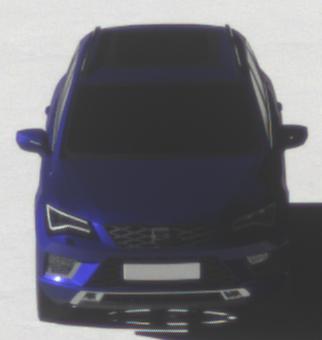
Make: SEAT
Model: Ateca 1.0 TSI Ecomotive
Detailed model: Ateca (5FP)
Model produced from: 2016/08
Model produced until: 2018/08
Doors: 5
Color: blue
Road condition: dry road
Daytime: morning or afternoon
Contrast: high contrast